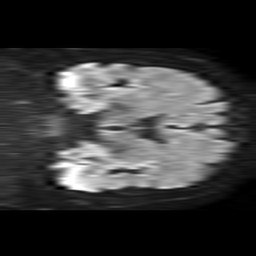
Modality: TRACE
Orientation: coronal
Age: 47
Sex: male
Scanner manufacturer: philips
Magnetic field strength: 1.5 T
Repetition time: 4.6 s
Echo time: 0.08631 s